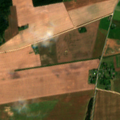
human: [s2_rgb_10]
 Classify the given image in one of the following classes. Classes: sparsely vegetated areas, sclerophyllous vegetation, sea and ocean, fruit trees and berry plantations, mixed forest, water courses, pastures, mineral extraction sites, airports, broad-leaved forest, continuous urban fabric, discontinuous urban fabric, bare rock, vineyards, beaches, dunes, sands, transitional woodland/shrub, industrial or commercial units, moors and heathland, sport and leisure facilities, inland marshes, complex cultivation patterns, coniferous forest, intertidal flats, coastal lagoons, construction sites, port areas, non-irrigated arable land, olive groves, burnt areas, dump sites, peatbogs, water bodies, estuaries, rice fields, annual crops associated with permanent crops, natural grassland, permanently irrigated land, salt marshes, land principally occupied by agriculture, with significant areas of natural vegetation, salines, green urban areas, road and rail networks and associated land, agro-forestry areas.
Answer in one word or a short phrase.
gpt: non-irrigated arable land, pastures, land principally occupied by agriculture, with significant areas of natural vegetation, mixed forest